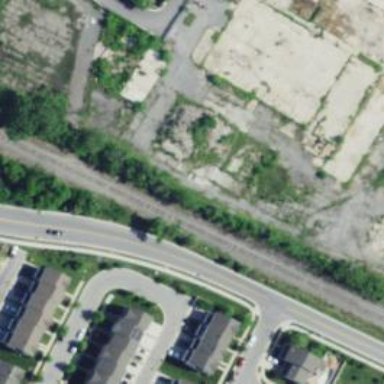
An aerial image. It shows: Disused railway spur service.